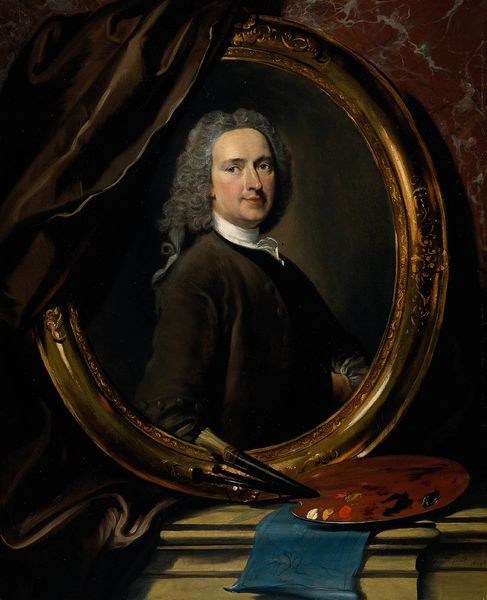
Titel: Selbstporträt
Künstler: Cornelis Troost
Standort: Amsterdam
Institution: Rijksmuseum
Schlagwörter: blau, dunkel, gemälde, mann, schatten, weiß, braun, frankreich, grau, hell, hintergrund, licht, marmor, nase, profil, schwarz, stirn, säule, tisch, ölbild, blick, rot, tuch, malerei, rock, jacke, jung, regal, wand, augen, barock, falten, gesicht, kragen, rahmen, samt, sockel, stein, bild, bildnis, goldrahmen, hals, herr, innenraum, portrait, porträt, spiegel, vorhang, öl, brüstung, sonne, gold, haare, mantel, pose, stoff, klassizismus, blatt, augenbrauen, locken, puder, vornehm, kamin, oval, stilleben, perücke, lächeln, seitlich, bilderrahmen, papier, kaminsims, farben, rand, ölgemälde, tapete, krawatte, halstuch, angelehnt, draperie, maler, knöpfe, selbstporträt, abbild, fugen, lappen, buch, medaillon, künstler, selbstbildnis, herrscher, kunst, malpalette, palette, pinsel, rolle, sims, utensilien, selbstportrait, gesims, portät, brief, adern, binde, halsbinde, schriftrolle, bild im bild, vorhand, griffel, akademie, mamor, allongeperücke, andenken, farbenpalette, gepudert, gestapelt, krgenbinde, paier, pallette, rundrahmen, selbstbilbnis, stuckmarmor, gemäle, parücke, spinsel, goldener rahmen, brauner vorhang, ciaroscuro